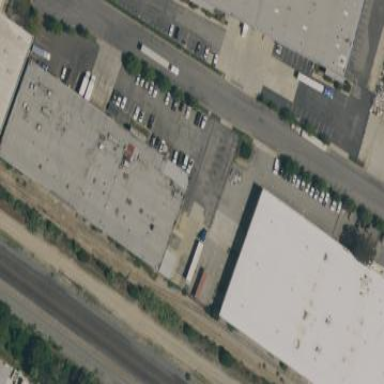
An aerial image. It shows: Warehouse building.